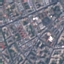
Land use / land cover: Residential